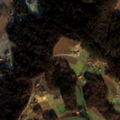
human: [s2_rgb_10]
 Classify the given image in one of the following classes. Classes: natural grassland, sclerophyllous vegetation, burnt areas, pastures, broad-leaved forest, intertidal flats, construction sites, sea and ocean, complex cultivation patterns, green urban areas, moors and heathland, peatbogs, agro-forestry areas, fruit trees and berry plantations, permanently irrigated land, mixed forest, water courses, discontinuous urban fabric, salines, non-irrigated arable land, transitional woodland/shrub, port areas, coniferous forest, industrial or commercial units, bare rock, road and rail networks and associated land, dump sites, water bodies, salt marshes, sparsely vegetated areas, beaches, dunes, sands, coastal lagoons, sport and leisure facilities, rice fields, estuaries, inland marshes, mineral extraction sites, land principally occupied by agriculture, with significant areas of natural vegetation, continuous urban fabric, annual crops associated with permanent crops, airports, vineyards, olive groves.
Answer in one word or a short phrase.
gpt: discontinuous urban fabric, non-irrigated arable land, complex cultivation patterns, broad-leaved forest